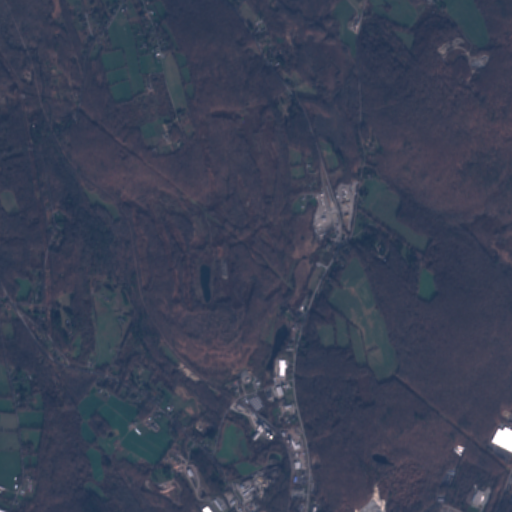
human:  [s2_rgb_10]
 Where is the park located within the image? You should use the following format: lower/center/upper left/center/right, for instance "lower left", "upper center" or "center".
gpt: The park is located in the upper center of the image.
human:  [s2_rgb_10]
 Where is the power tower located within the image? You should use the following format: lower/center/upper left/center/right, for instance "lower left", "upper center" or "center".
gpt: The power tower is located in the left of the image.
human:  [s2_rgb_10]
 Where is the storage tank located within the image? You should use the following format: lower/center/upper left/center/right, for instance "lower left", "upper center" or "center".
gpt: The storage tank is located in the lower center of the image.
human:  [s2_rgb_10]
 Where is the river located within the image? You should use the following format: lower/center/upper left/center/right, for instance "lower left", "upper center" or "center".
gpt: The river is located in the lower of the image.
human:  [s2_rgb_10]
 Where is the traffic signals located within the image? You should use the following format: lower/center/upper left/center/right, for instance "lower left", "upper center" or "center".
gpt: The traffic signals is located in the center of the image.
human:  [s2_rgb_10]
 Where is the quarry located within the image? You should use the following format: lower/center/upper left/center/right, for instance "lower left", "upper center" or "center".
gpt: There is no quarry in the image.